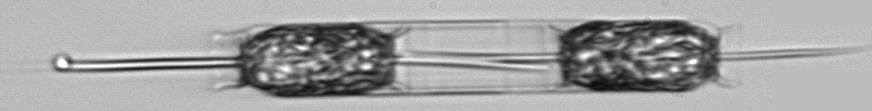
Label: Ditylum_brightwellii